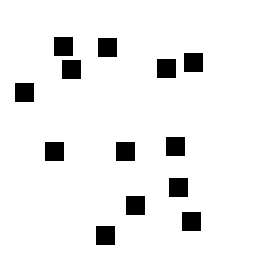
Squares: 13
Triangles: 0
Stars: 0
Total shapes: 13